Interaction volume radius: 5 \u00c5
Interaction volume height: 40 \u00c5
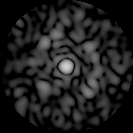
Disorder parameter: 0.7421